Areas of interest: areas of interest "Church"
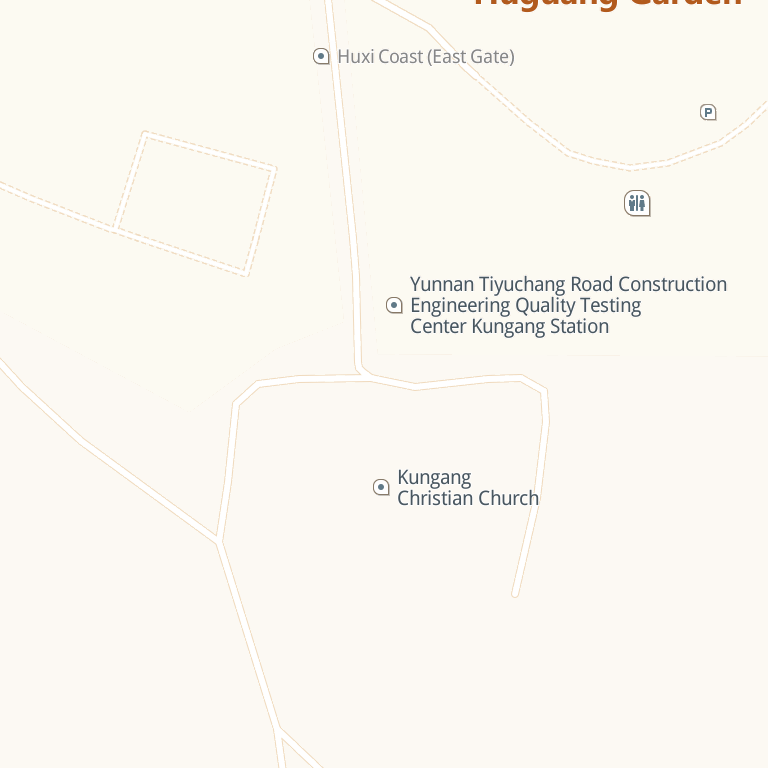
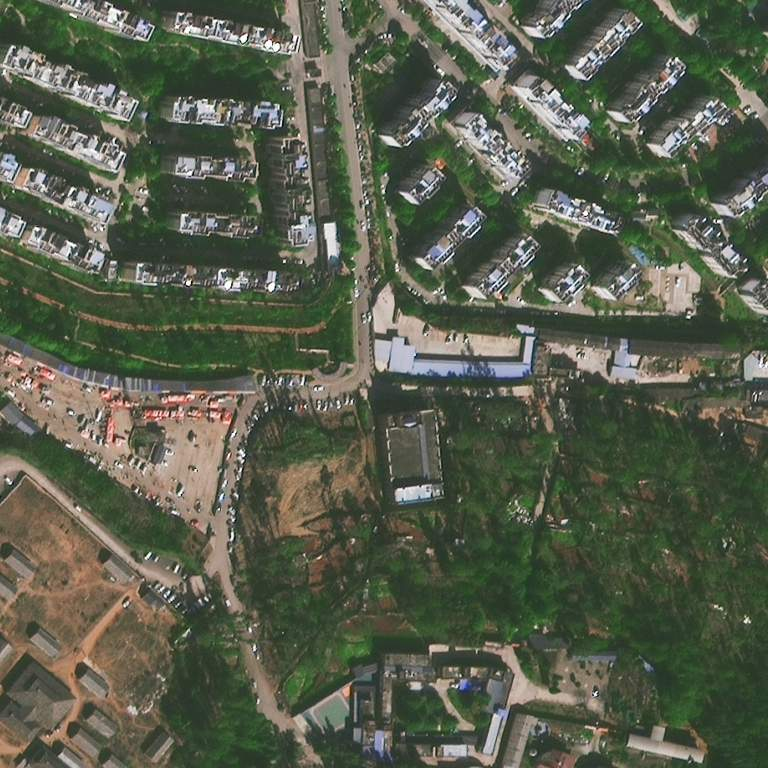